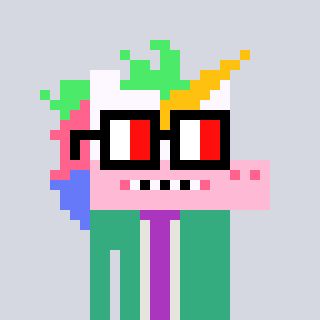
a pixel art character with square glasses with black frames and red eyes, a unicorn-shaped head and a teal-colored body on a cool background